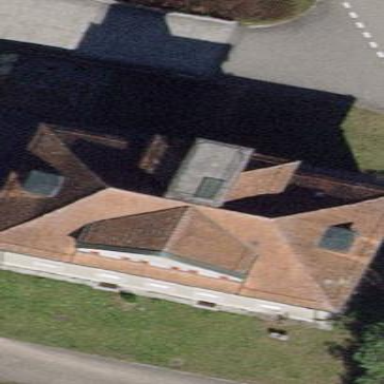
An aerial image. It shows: Detached building.